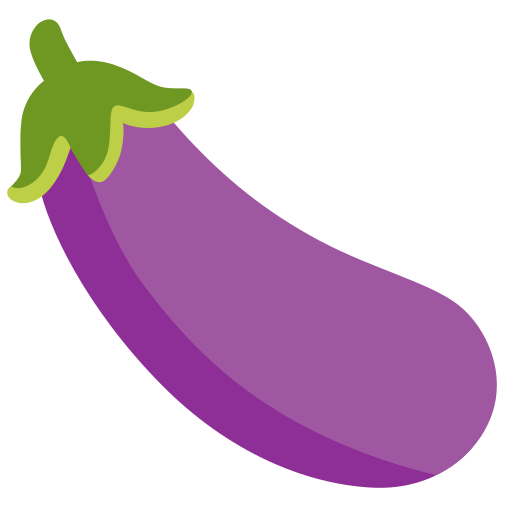
Emoji: 🍆